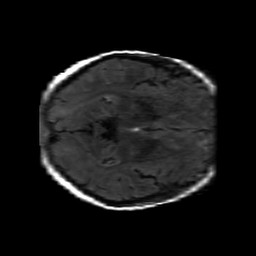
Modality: FLAIR
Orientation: axial
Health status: ill
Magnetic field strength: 3 T